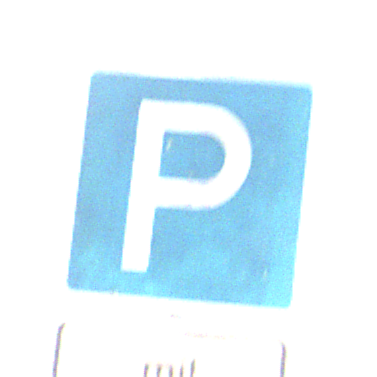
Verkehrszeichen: Parken
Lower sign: SonstigeBeschraenkungen2
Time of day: Midday
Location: Outdoor (Nature)
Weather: PartlyCloudy
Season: Autumn
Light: Natural